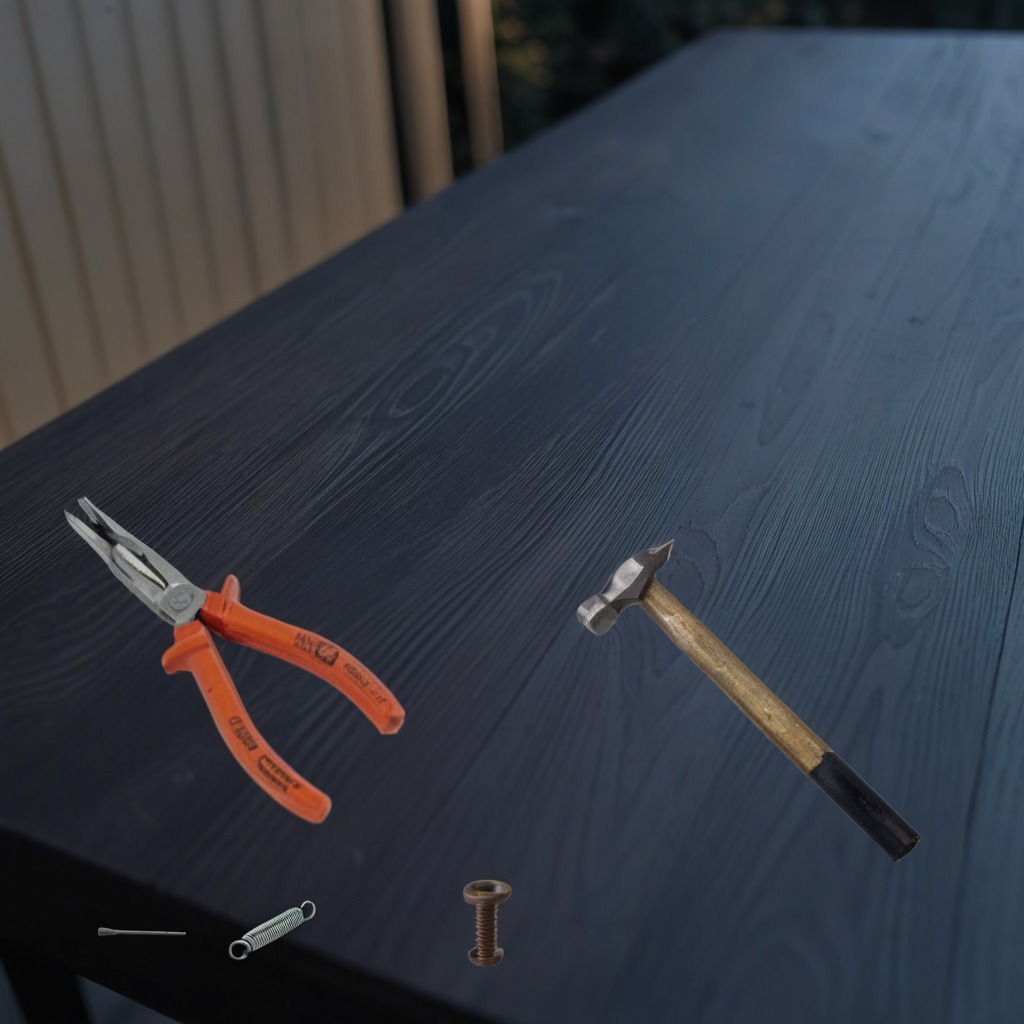
A hammer, an iron nail, a metal machine screw, a coiled metal spring, and a pair of pliers are lying on the table.